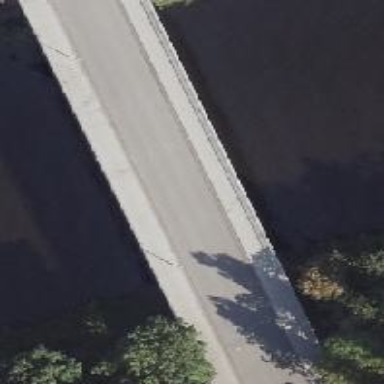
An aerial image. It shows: Unclassified road with asphalt surface that goes over beam bridge.